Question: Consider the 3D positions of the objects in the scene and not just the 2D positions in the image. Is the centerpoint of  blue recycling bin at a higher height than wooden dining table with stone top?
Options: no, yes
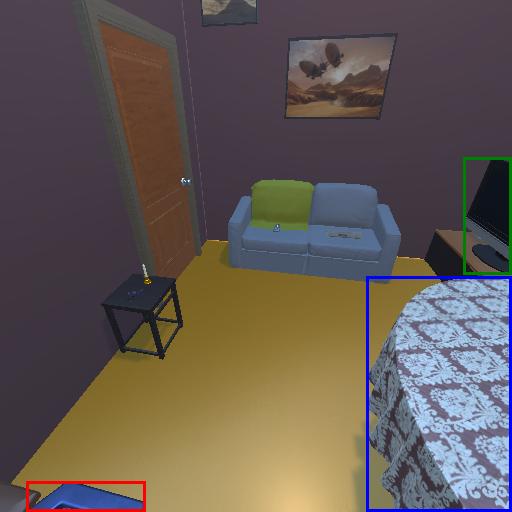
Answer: no